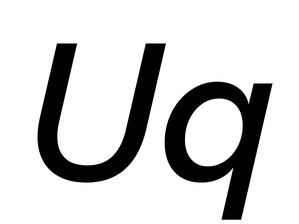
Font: InstrumentSans-Italic_Medium_Italic